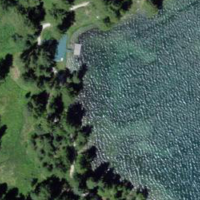
EUNIS habitat code: 14
Species observed at this site:
Rhododendron ferrugineum
Larix decidua
Aythya fuligula
Anas platyrhynchos